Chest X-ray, PA view. Patient: 52 years old, sex F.
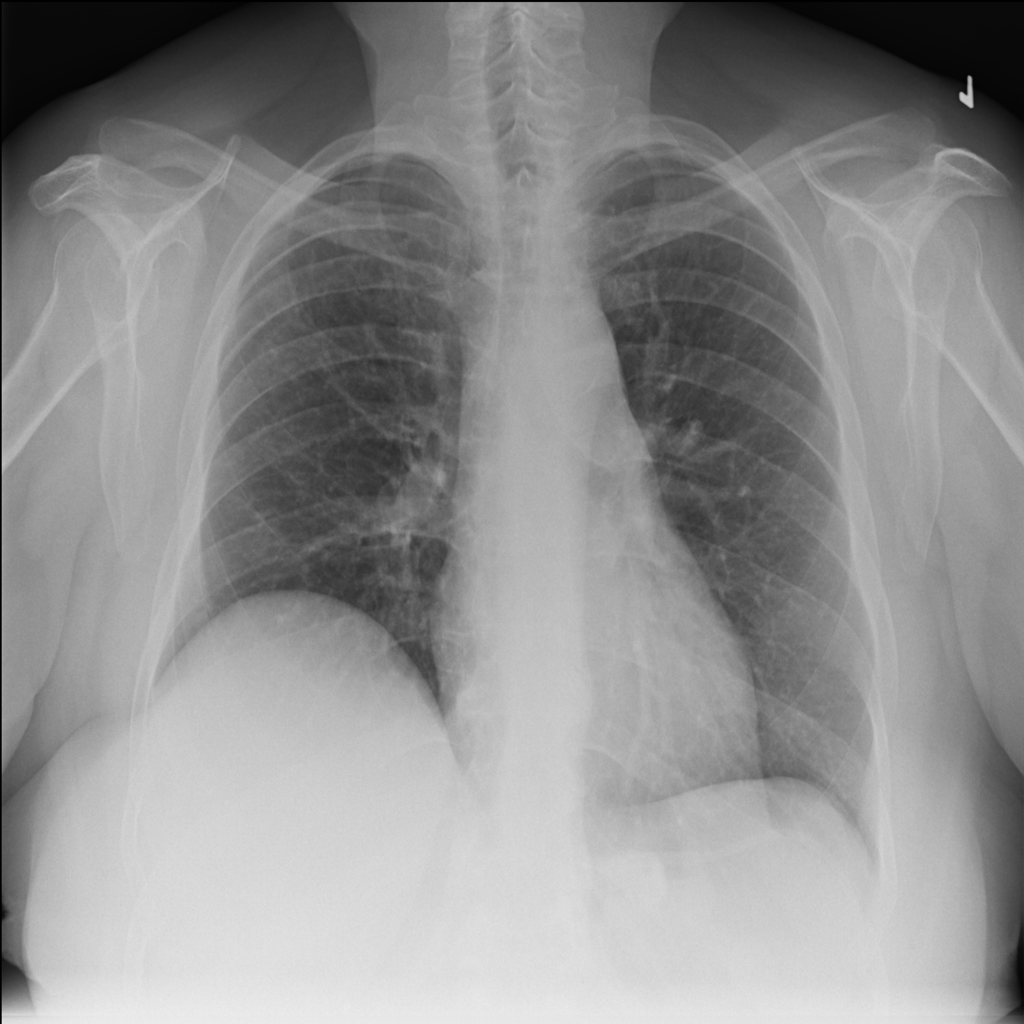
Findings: No Finding